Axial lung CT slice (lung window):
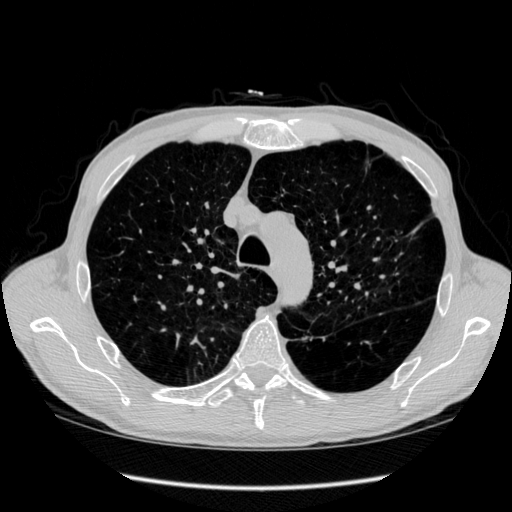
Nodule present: no